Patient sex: M
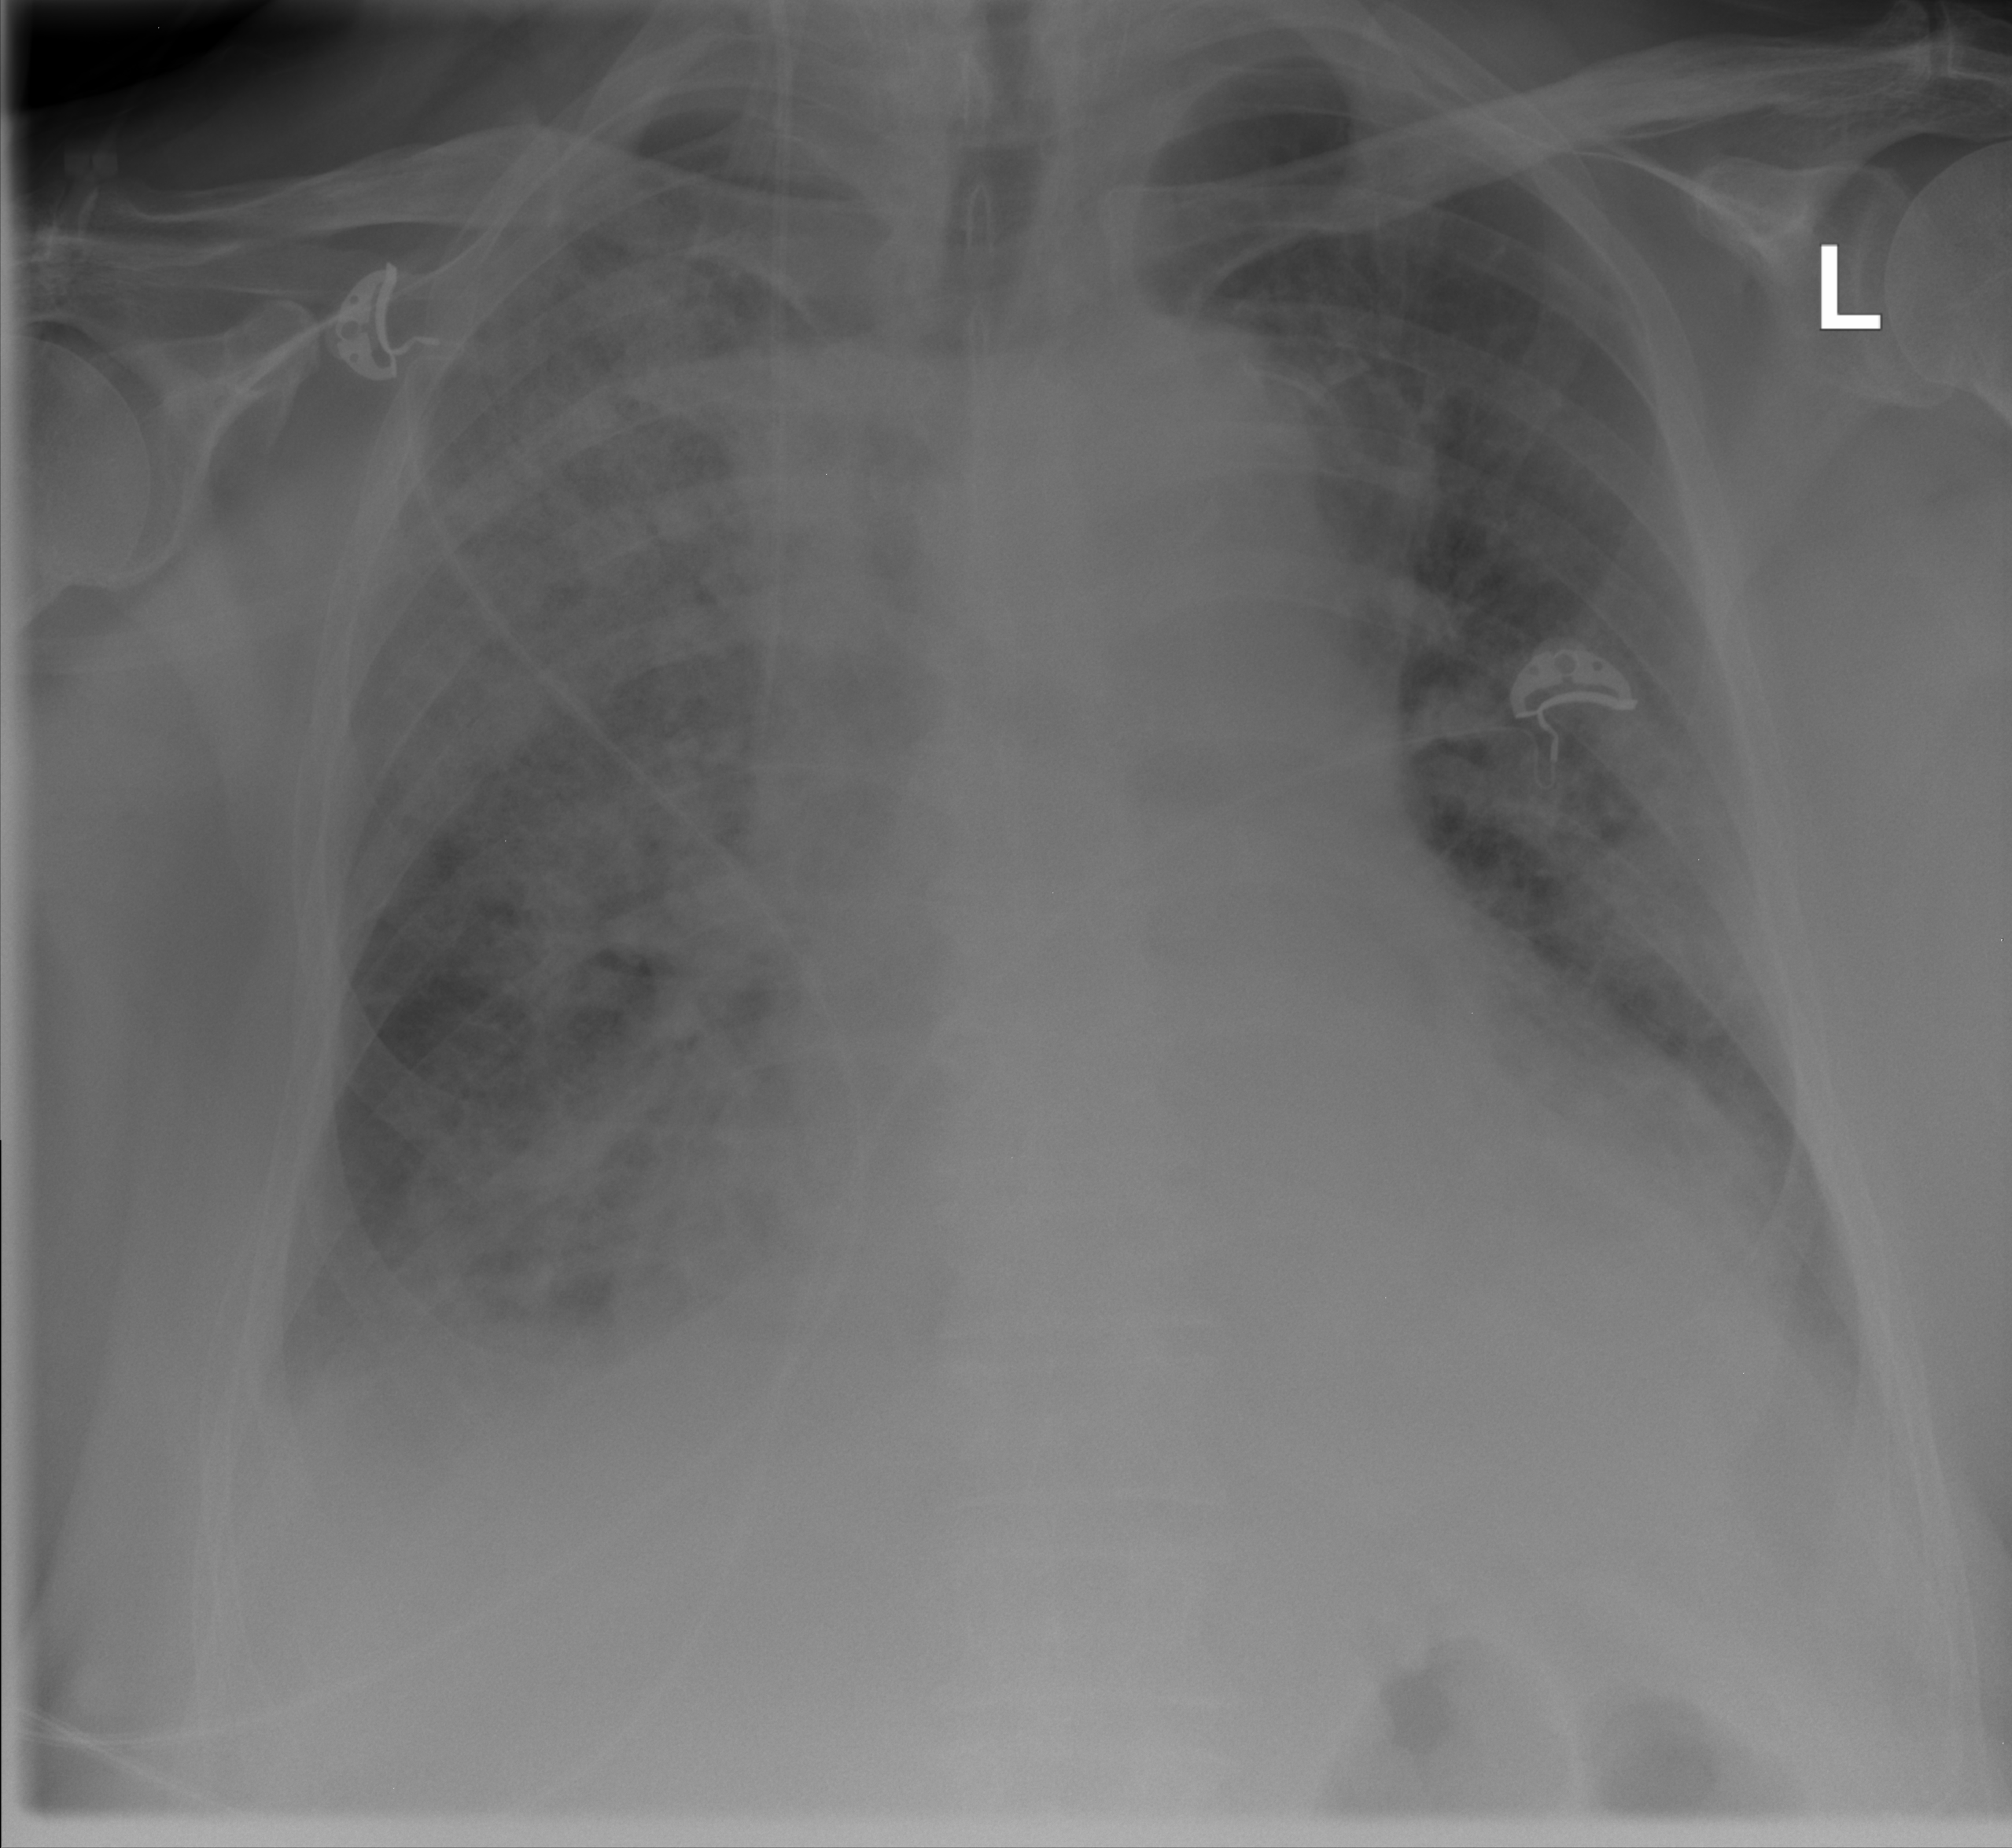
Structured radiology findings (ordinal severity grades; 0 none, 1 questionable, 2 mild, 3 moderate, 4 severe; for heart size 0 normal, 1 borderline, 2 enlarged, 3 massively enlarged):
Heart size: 2
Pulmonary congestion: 2
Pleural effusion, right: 2
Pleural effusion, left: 1
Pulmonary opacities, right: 4
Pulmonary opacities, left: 2
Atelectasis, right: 2
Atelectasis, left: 1